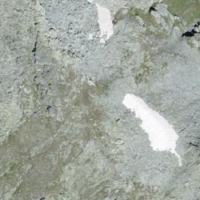
EUNIS habitat code: 48
Species observed at this site:
Rupicapra rupicapra